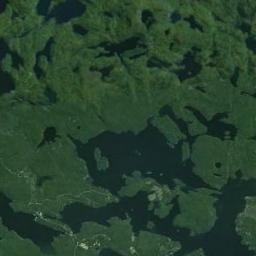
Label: wetland